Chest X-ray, AP view. Patient: 57 years old, sex F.
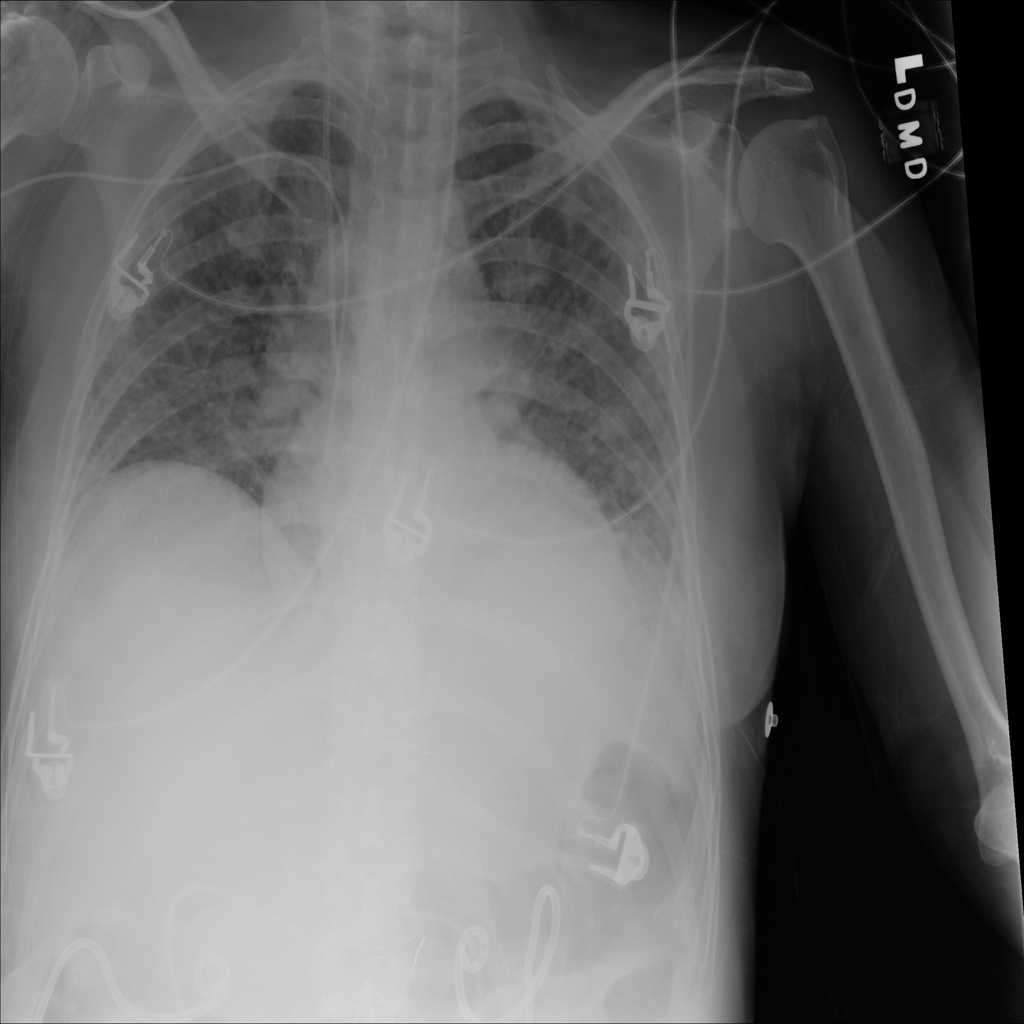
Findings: No Finding